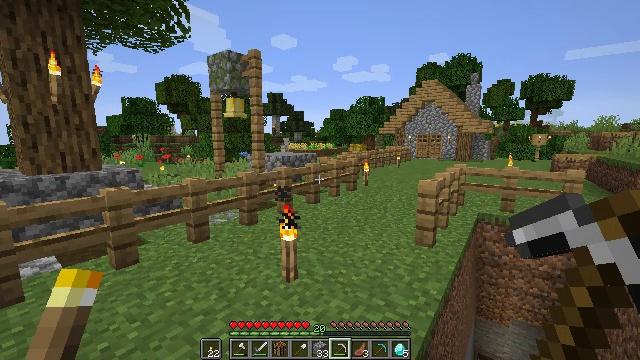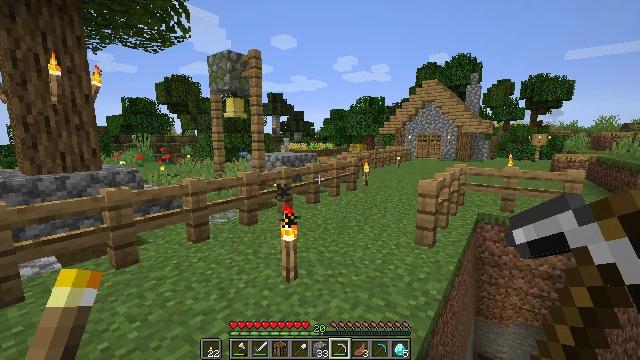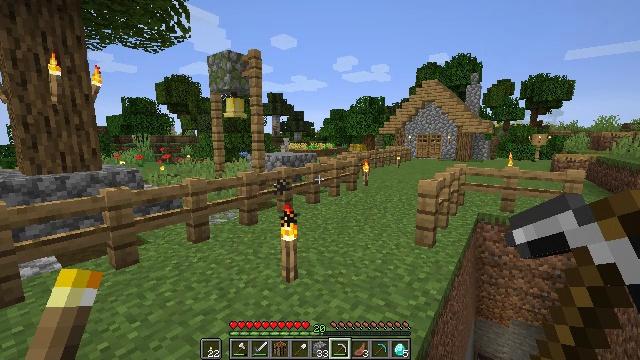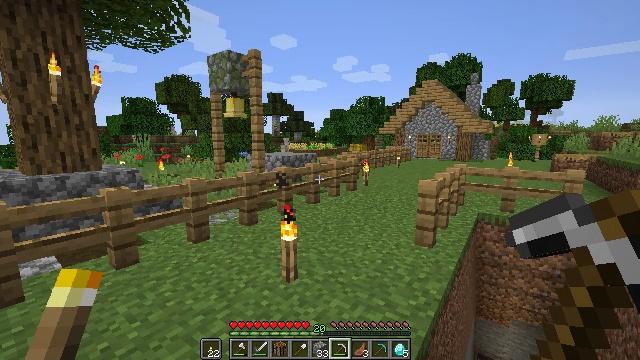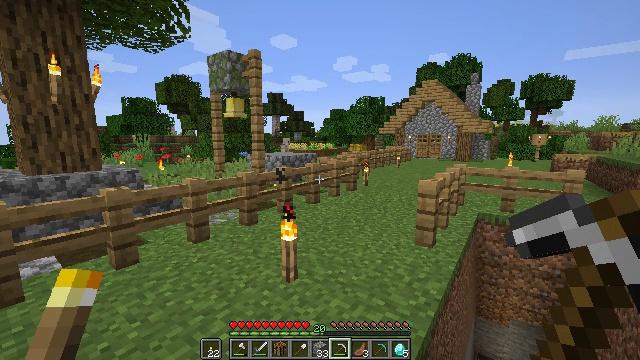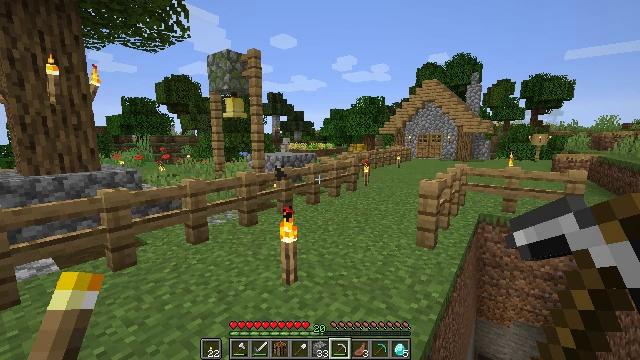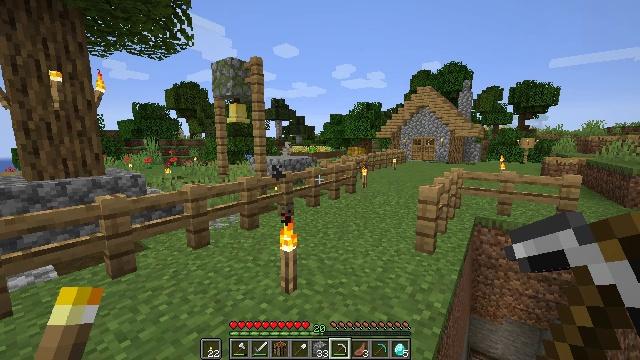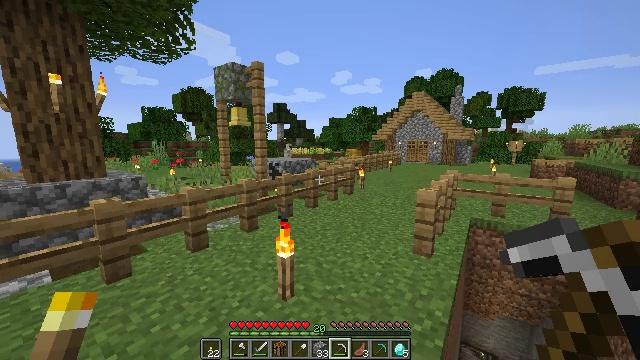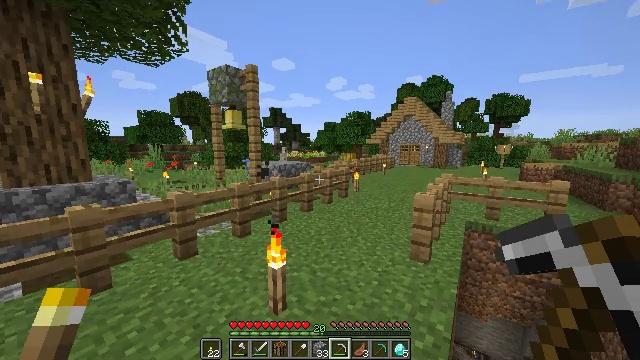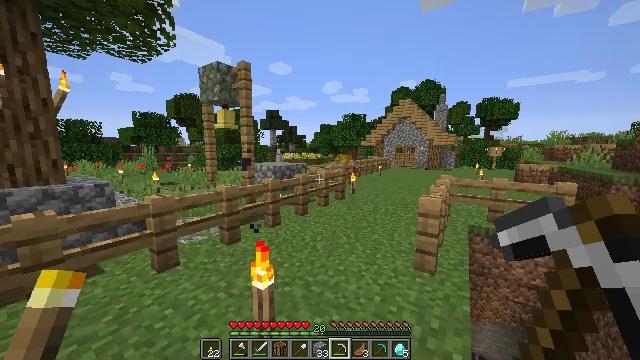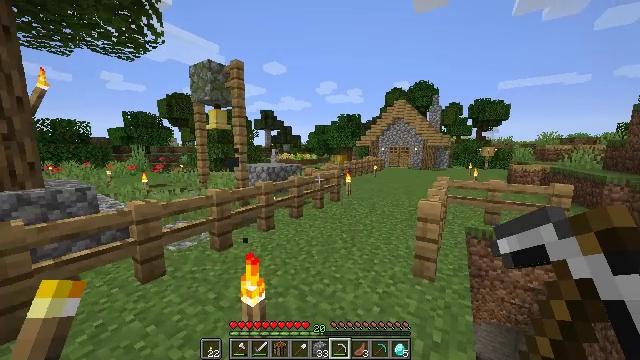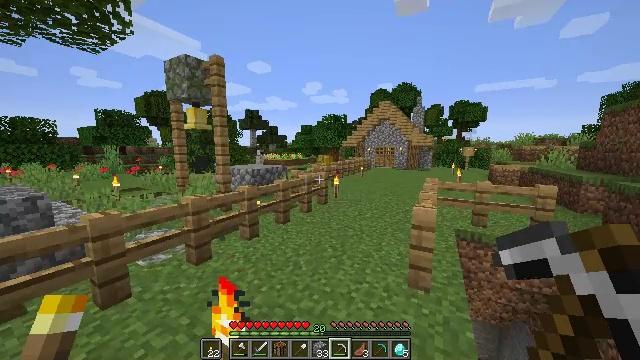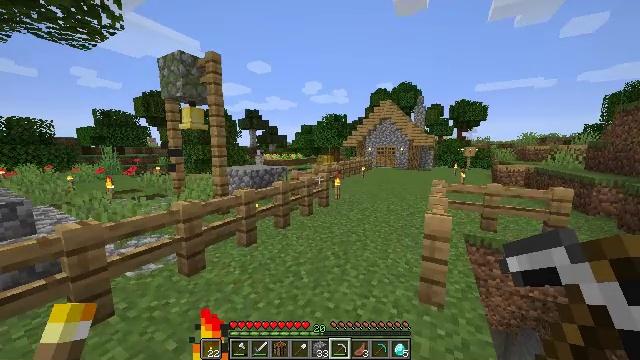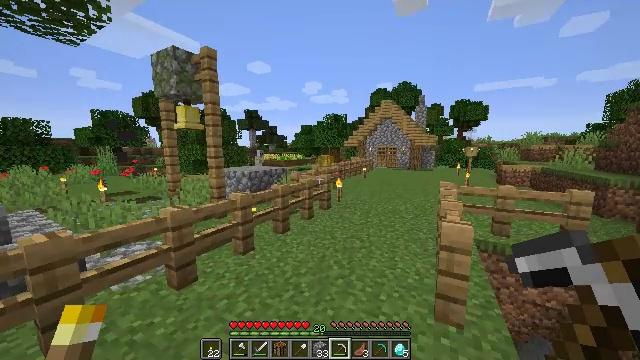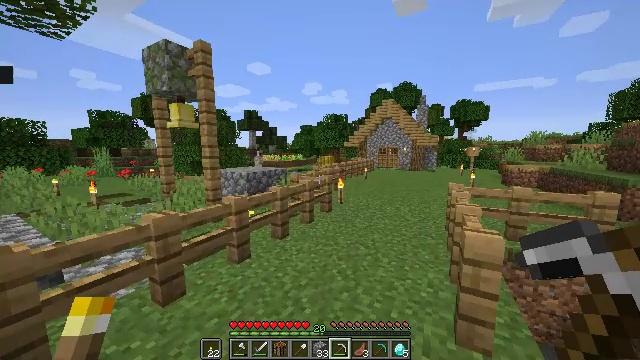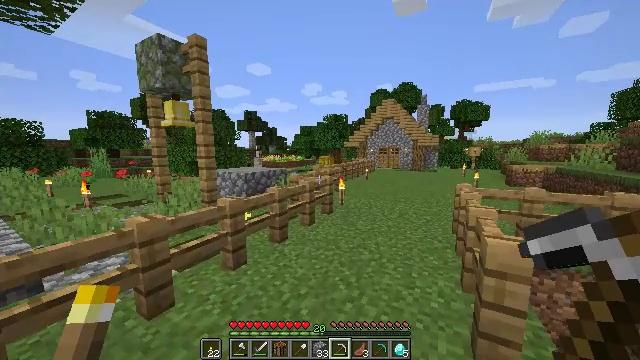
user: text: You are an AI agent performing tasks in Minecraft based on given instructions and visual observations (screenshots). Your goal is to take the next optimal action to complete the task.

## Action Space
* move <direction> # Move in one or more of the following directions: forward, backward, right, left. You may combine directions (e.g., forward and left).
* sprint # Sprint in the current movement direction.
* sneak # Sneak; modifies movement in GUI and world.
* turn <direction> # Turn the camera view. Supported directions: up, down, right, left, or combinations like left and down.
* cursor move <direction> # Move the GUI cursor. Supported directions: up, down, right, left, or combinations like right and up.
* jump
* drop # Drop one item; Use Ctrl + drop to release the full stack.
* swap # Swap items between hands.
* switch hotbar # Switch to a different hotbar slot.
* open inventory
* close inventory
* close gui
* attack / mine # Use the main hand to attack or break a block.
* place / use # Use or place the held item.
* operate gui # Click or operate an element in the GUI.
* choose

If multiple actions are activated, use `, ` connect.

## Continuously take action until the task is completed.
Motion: motion action
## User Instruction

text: Collect the blast furnace by mining it.
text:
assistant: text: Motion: sprint
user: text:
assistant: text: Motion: sprint
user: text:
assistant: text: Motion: sprint
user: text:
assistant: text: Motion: sprint
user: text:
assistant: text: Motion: move forward, sprint
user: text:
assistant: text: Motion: move forward, sprint
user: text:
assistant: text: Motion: move forward, sprint
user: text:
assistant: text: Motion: move forward, sprint, turn right
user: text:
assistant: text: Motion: move forward, sprint, turn right
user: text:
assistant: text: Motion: move forward, sprint, turn right
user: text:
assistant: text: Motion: move forward, sprint, turn right
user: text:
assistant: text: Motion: move forward, sprint
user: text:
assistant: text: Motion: move forward, sprint
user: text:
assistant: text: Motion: move forward, sprint
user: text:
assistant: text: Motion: move forward, sprint
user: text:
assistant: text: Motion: move forward, sprint
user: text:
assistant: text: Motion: move forward, sprint
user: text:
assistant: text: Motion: move forward, sprint
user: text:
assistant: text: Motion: move forward, sprint, turn right
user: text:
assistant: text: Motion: move forward, sprint, turn right
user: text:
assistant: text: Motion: move forward, sprint, turn right
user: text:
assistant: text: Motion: move forward, sprint, turn right
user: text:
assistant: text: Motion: move forward, sprint
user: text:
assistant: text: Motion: move forward, sprint
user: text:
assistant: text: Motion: move forward, sprint
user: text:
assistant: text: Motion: move forward, sprint, turn right
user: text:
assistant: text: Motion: move forward, sprint, turn right
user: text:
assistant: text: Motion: move forward, sprint
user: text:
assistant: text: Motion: move forward, sprint
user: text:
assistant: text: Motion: move forward, sprint